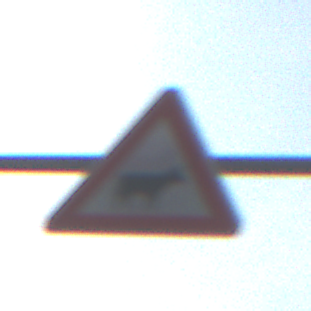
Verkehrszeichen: ViehtriebLinks
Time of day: MorningAfternoon
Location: Outdoor (Suburban)
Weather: PartlyCloudy
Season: NotSpecified
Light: Natural